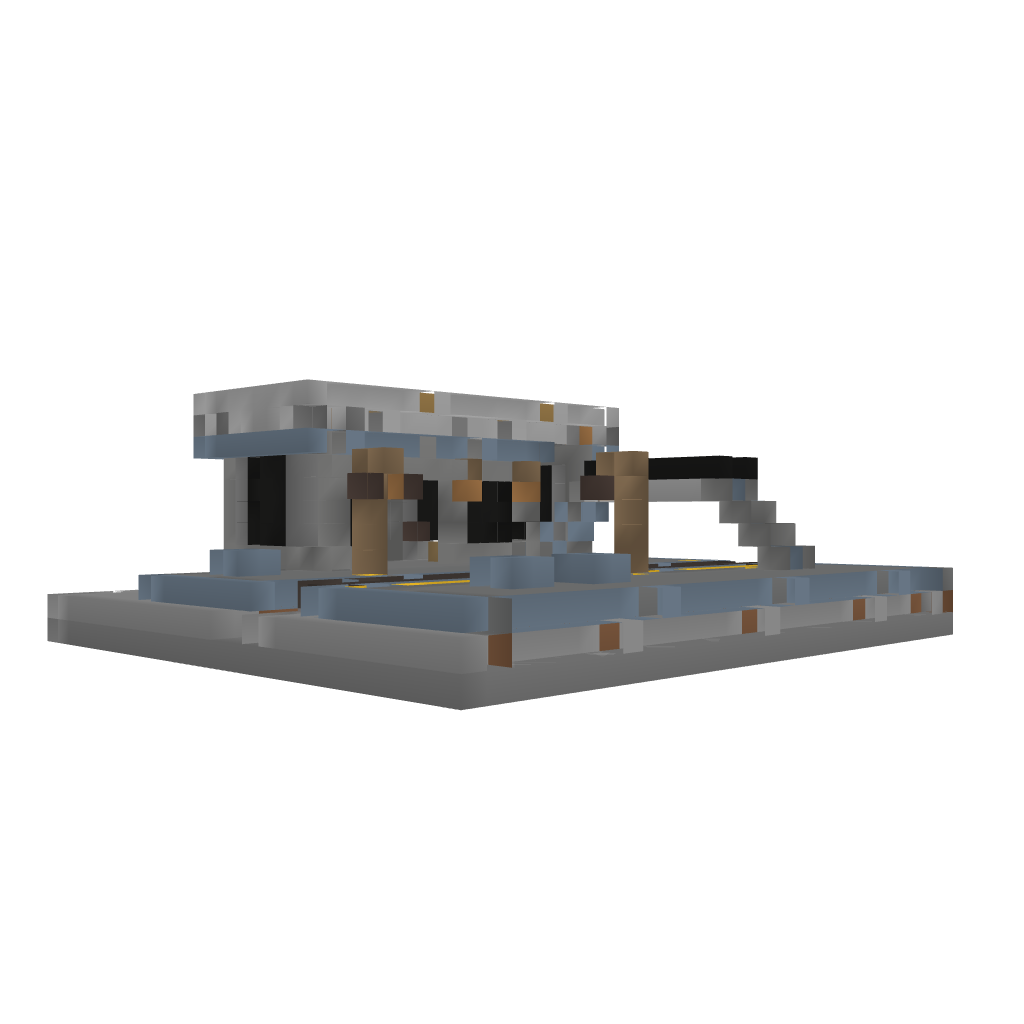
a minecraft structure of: Town Station